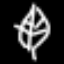
Label: leaf